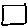
Label: square